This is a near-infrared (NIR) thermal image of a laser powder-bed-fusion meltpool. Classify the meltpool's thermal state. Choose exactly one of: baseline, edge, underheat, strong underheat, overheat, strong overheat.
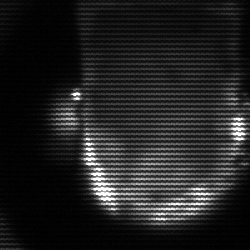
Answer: baseline